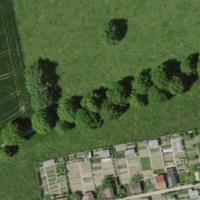
EUNIS habitat code: 52
Species observed at this site:
Tanacetum parthenium